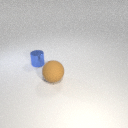
small blue metal cylinder to the left of large brown rubber sphere